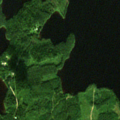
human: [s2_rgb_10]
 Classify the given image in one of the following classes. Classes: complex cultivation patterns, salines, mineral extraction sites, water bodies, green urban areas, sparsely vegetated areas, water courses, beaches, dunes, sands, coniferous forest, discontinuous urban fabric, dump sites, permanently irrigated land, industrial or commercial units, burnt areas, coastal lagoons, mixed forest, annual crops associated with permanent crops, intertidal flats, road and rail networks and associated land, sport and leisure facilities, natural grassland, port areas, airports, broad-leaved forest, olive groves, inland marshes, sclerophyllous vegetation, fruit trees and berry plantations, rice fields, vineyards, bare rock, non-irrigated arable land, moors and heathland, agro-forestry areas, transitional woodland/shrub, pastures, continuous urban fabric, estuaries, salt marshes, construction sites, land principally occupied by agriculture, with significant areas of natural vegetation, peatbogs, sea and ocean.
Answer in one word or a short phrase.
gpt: mixed forest, transitional woodland/shrub, water bodies